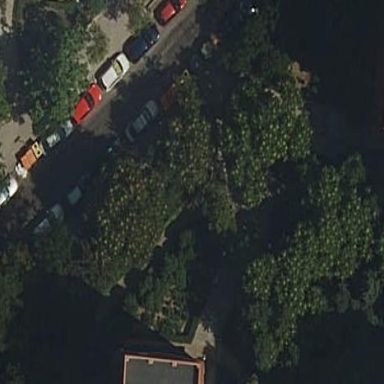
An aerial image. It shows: Garden with kerb barrier.